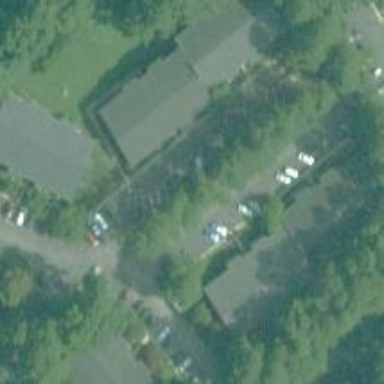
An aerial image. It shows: Residential building.